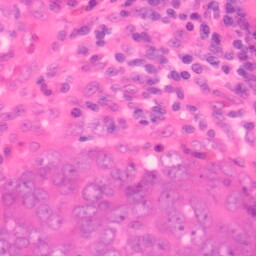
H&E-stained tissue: Colon